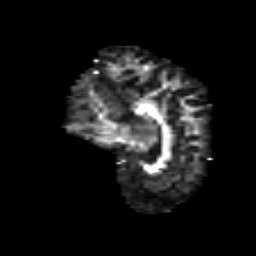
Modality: FA
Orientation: sagittal
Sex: female
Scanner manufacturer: siemens
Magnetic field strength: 3 T
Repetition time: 5 s
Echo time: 0.071 s